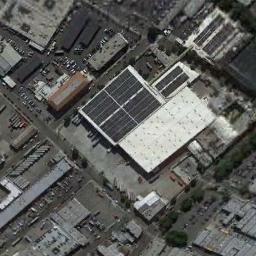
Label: industrial_area